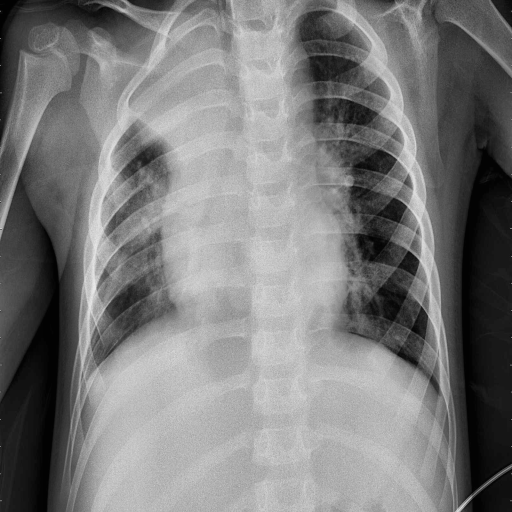
Finding: PNEUMONIA